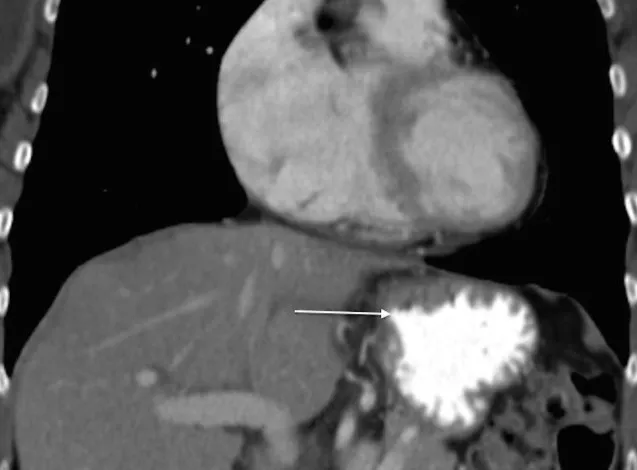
Contrast-enhanced CT image of the abdomen from Patient 2 after continued treatment with capecitabine monotherapy. . This image shows continued absence of disease, with no appreciable mass in the gastric cardia.
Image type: radiology (ct)